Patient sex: F
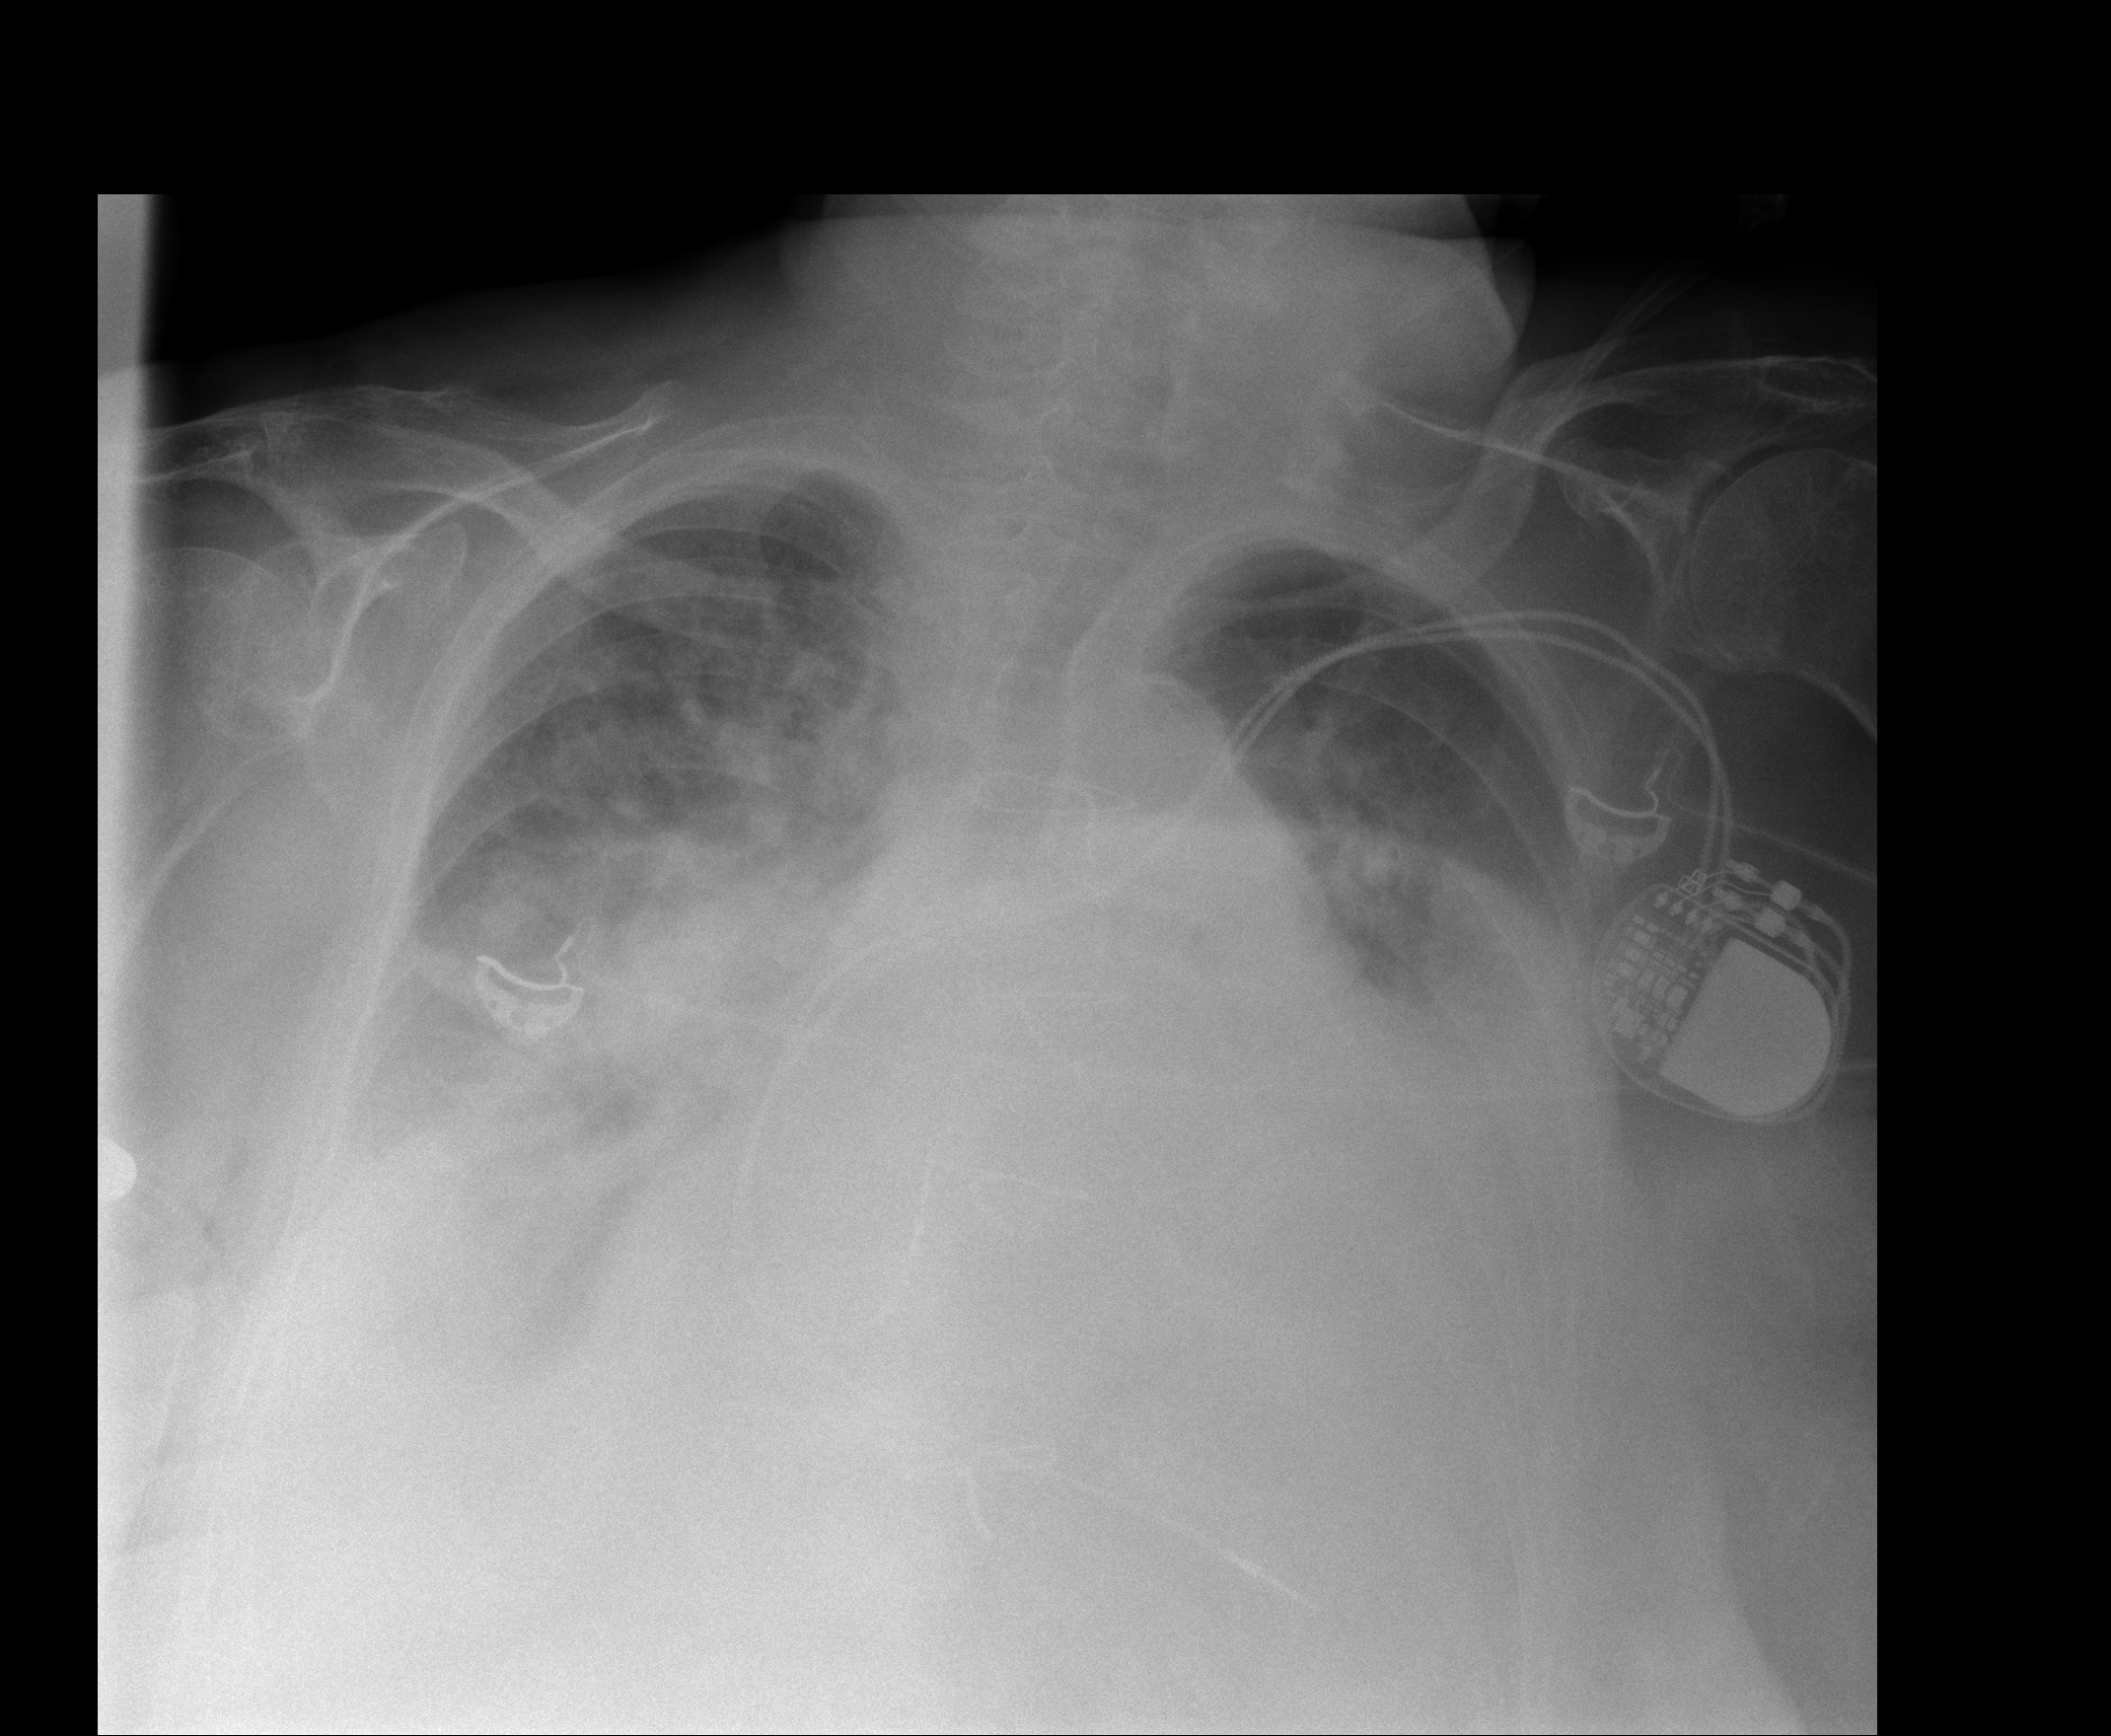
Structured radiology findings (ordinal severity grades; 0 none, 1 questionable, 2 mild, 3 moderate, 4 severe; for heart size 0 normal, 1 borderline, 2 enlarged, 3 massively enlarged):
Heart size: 2
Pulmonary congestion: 3
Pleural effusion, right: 3
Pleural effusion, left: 3
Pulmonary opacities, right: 3
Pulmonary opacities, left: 2
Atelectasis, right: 3
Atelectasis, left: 3